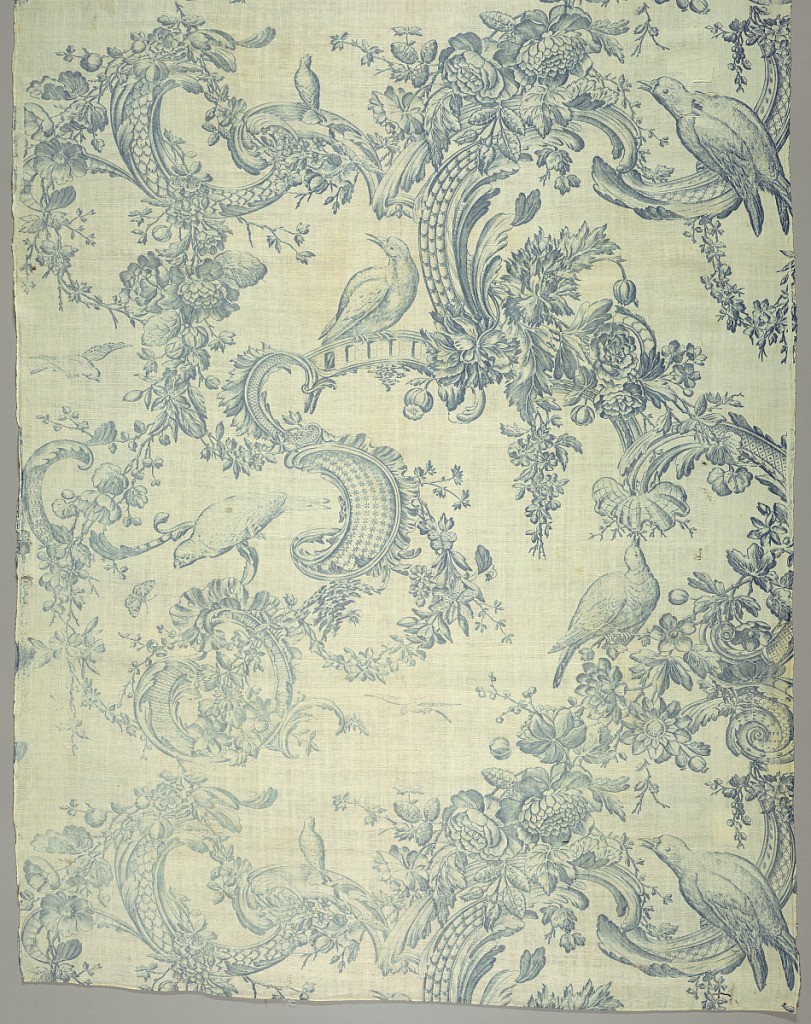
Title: Birds
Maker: Bromley Hall, Middlesex, England, 1712–1763
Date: ca. 1775
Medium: cotton Technique: plain weave, cooperplate printed
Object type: Textile
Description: Large scale design printed in blue on white shows birds among rococo scrolls, flowers and foliage.